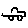
Label: car